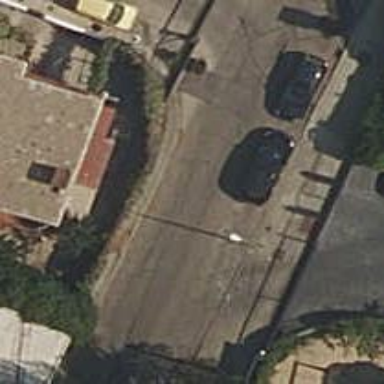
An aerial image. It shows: Residential road with asphalt surface and parallel on-street parking lanes. Both sides of the road have sidewalks paved with paving stones.